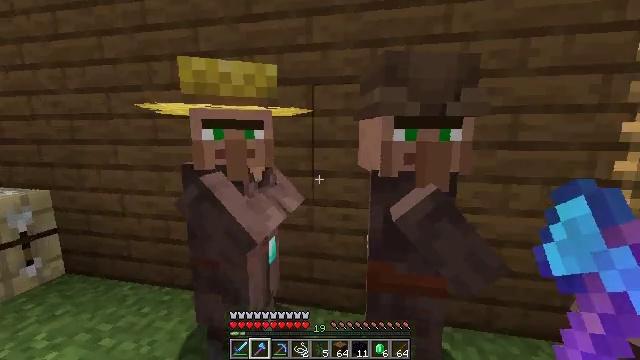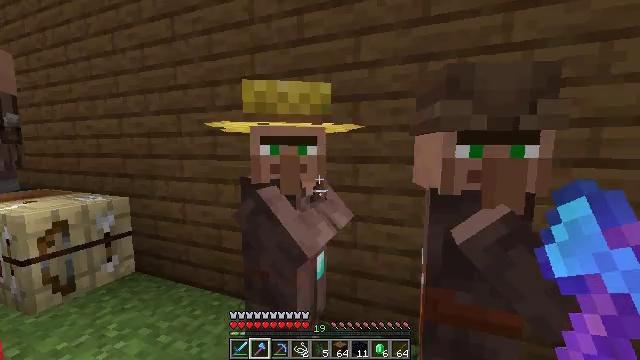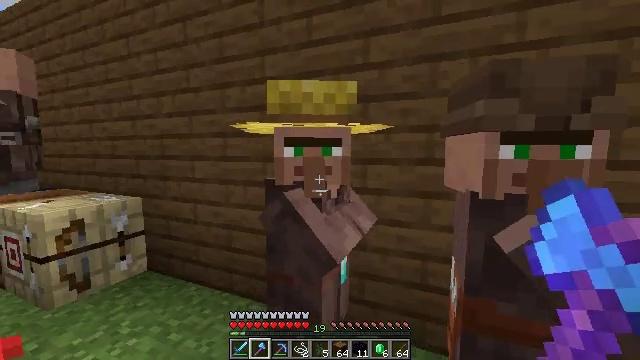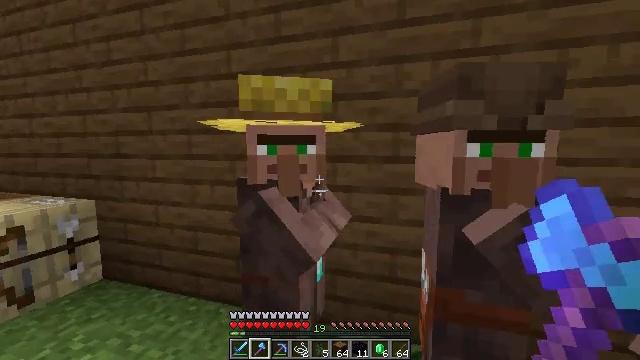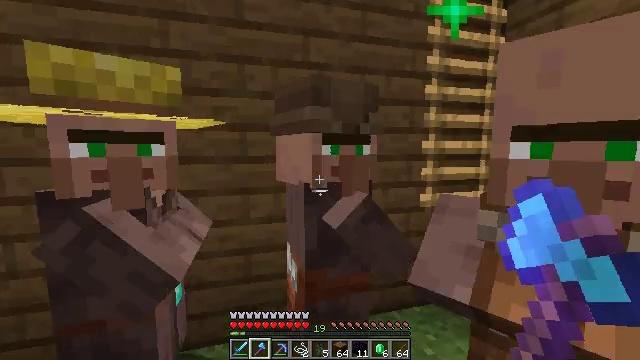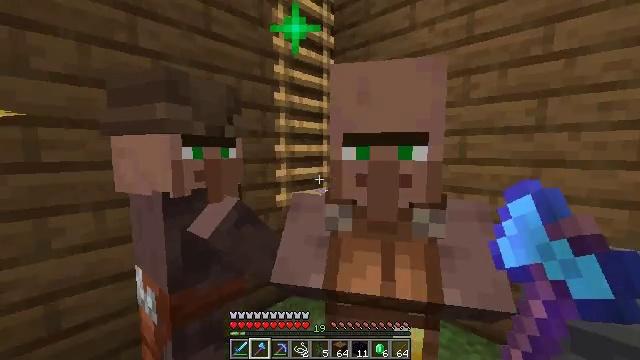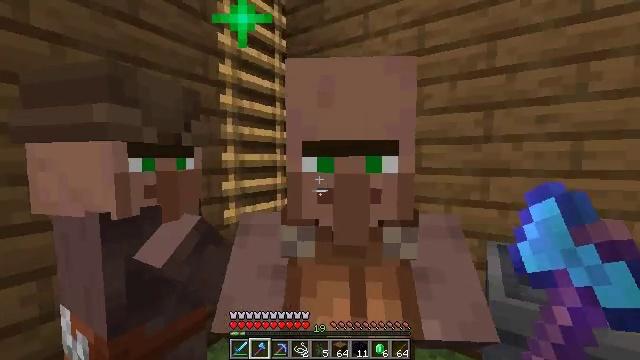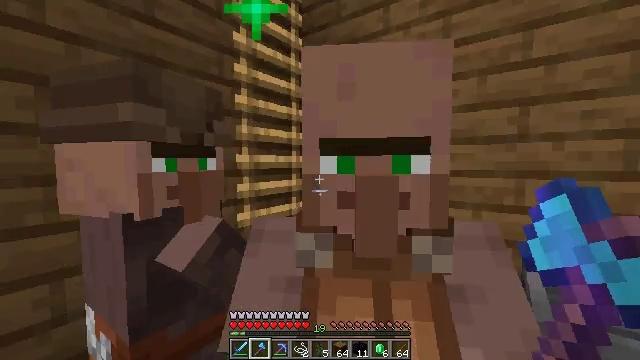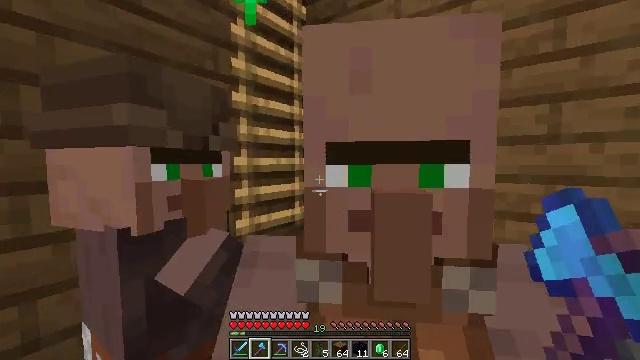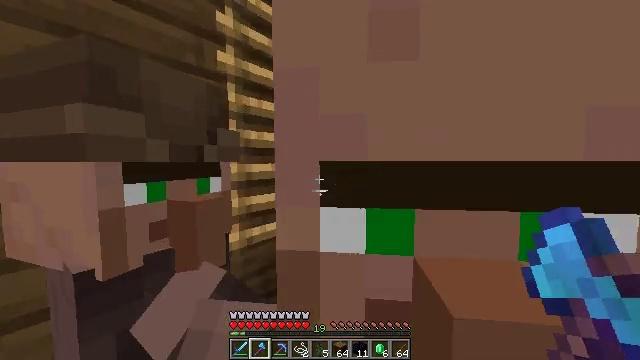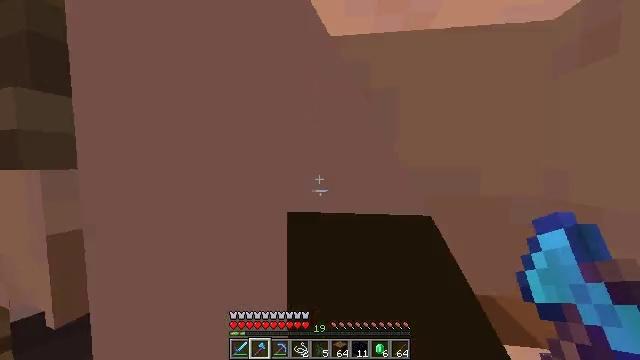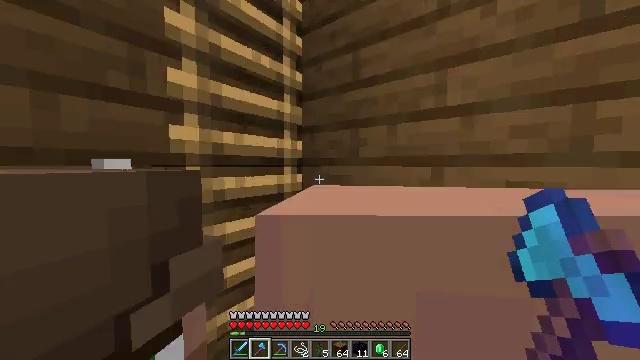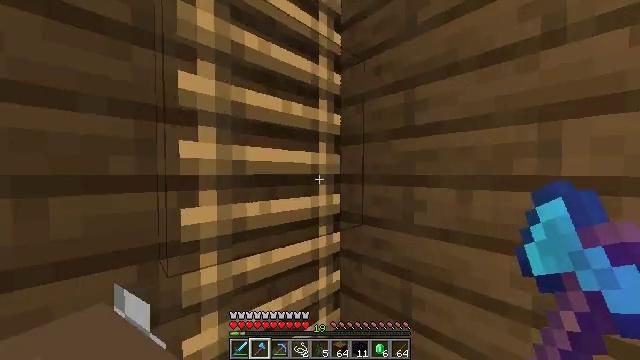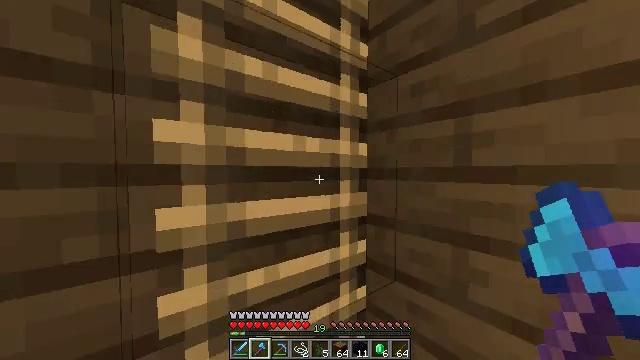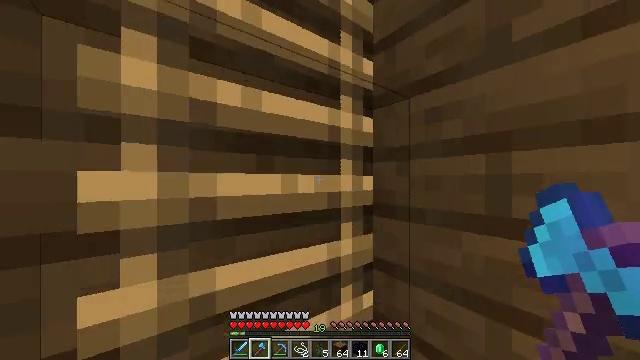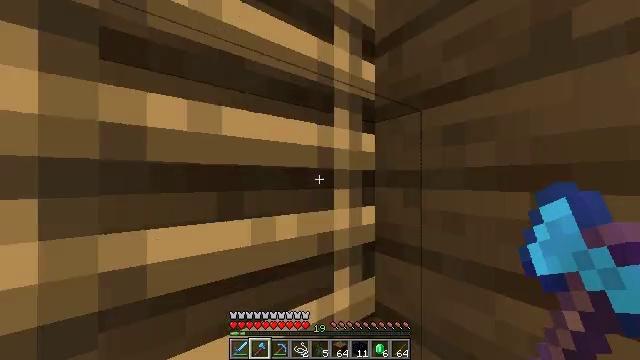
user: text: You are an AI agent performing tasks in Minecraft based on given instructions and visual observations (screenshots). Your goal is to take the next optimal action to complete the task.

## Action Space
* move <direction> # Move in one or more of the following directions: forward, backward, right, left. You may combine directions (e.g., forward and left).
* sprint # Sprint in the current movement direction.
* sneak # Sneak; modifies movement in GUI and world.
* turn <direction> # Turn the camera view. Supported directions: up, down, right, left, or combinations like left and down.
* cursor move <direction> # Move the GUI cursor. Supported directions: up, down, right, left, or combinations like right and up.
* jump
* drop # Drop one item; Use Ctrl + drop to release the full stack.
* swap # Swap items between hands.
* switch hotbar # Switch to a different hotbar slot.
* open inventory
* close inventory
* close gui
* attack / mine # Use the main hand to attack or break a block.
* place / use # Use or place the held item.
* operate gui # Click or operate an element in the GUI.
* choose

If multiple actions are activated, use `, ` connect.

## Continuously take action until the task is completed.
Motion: motion action
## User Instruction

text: Remove a leather helmet from the inventory.
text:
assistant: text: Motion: turn left and up
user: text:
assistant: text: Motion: turn left
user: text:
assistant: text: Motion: turn right
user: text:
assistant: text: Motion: turn right
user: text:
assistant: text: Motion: move forward, turn right
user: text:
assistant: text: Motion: move forward, turn right and up
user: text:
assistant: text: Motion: move forward, turn left
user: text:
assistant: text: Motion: move forward, sprint
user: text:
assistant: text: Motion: move forward, sprint
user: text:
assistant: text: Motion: move forward, sprint
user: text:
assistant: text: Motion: move forward, sprint, jump
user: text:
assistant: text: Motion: move forward, sprint, turn left and up, jump
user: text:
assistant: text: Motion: move forward, sprint, turn left, jump
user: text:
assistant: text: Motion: move forward, sprint, turn up, jump
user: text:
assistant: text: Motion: move forward, sprint, jump
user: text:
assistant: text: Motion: move forward, sprint, jump
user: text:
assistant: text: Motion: move forward, sprint, jump
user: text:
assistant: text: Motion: move forward, sprint, jump
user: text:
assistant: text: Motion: move forward, sprint, turn left, jump
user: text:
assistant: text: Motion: move forward and move right, sprint, turn left, jump
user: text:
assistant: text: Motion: move forward and move right, turn left and down, jump
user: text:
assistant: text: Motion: move forward and move right, turn left and down, jump
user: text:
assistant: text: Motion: move forward and move right, jump
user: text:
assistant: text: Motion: move forward and move right, jump
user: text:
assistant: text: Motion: move forward and move right, jump
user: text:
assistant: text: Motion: move forward and move right, jump
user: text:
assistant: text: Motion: move forward and move right, turn left, jump
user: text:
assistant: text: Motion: move forward and move right, turn down, jump
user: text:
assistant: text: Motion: move forward and move right, turn down, jump
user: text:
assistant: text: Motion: move forward and move right, turn left and down, jump